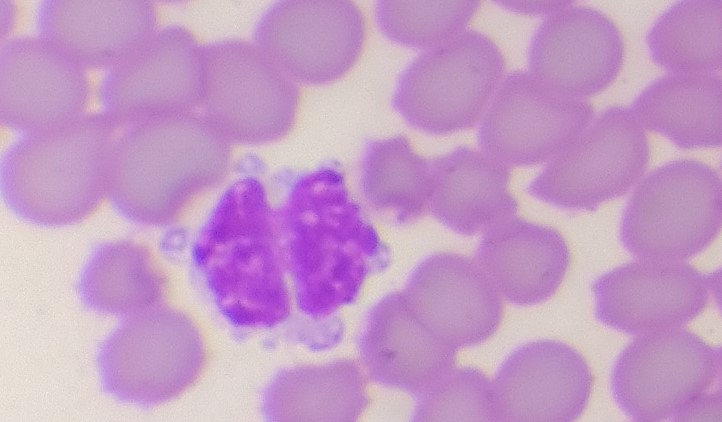
White blood cell type: Monocyte